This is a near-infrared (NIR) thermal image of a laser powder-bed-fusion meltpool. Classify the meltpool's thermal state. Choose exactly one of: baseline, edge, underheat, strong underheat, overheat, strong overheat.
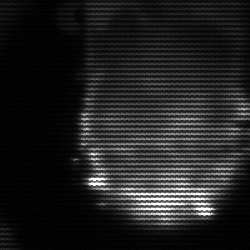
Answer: baseline